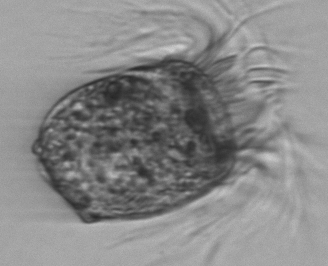
Label: Pelagostrobilidium